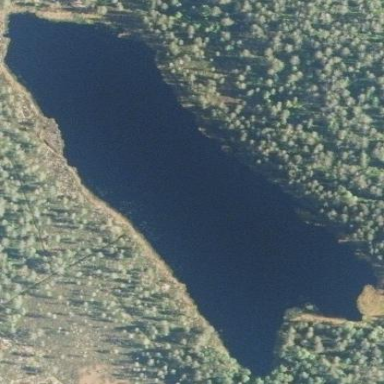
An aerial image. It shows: Serene lake surrounded by nature.